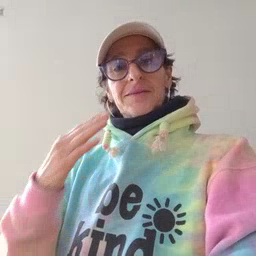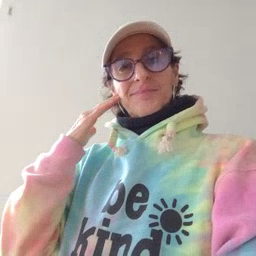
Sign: kiss